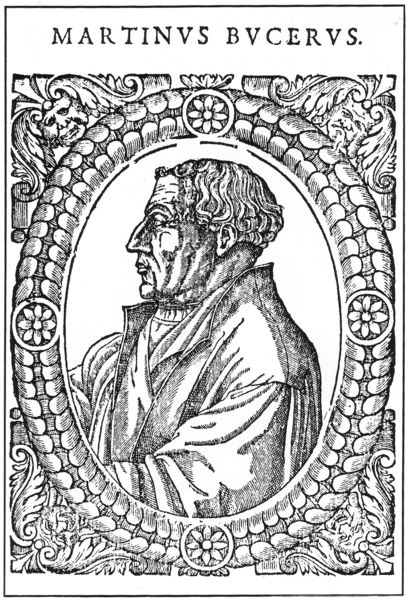
Titel: Bildnis des Martin Bucer
Künstler: Thédore de Beze
Institution: (Seriendruck)
Schlagwörter: kopf, mann, blume, blumen, nase, ohr, profil, schwarz, stirn, weiss, ornament, alt, gesichter, hemd, falten, kragen, rahmen, bildnis, portrait, porträt, gewand, haare, mantel, girlande, renaissance, oval, holzschnitt, schrift, grafik, graphik, streng, ornamente, maske, medaillon, druck, druckgraphik, schwarz weiss, schraffur, stich, portait, kranz, einband, talar, rosette, teufel, halbkörper, schmuckrahmen, kupferstich, auflage, rosetten, fratzen, latein, masken, haarlocken, reformator, humanismus, gelehrt, bucher, adlernase, bucerus, martinus, martinus bucerus, martin buzer, mann profil, martin bucerus, lovcken